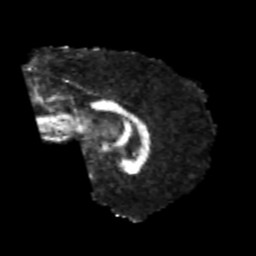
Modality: FA
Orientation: sagittal
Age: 24
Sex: male
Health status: healthy
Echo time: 0.074 s